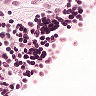
Metastatic tissue present: no